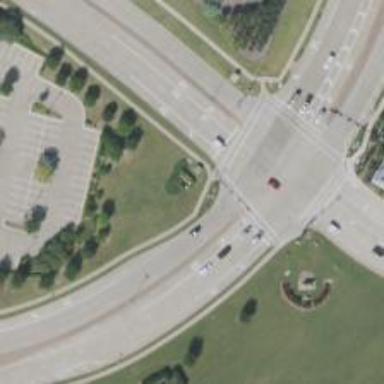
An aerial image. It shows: Tertiary road with separate sidewalk.